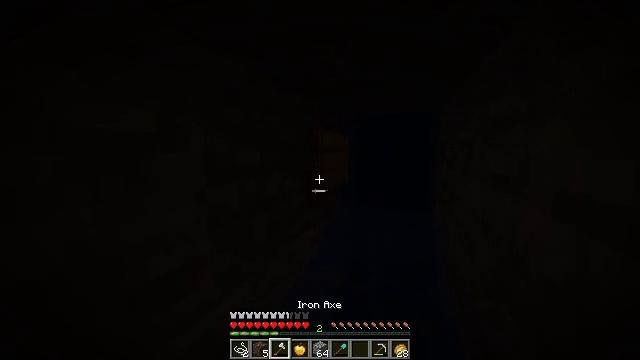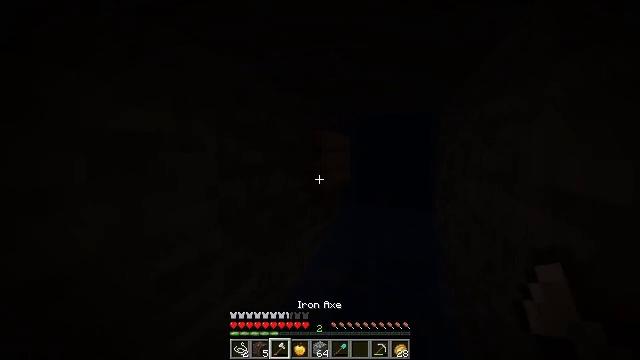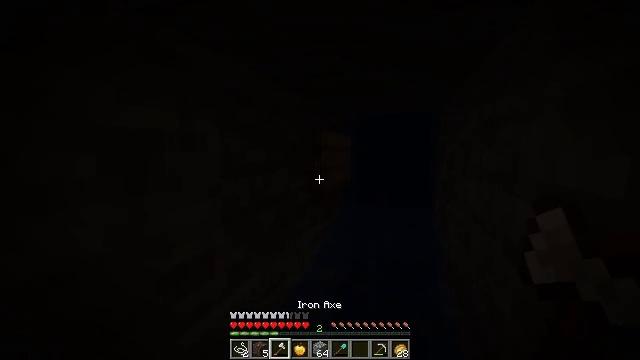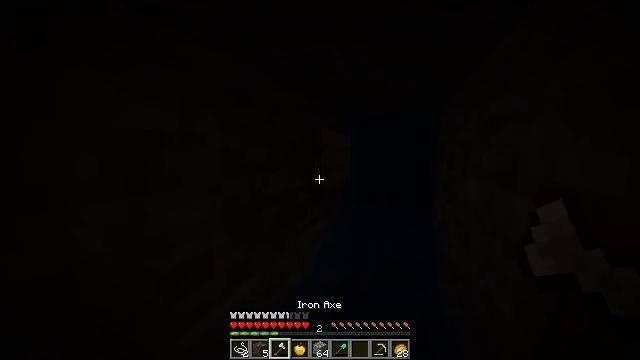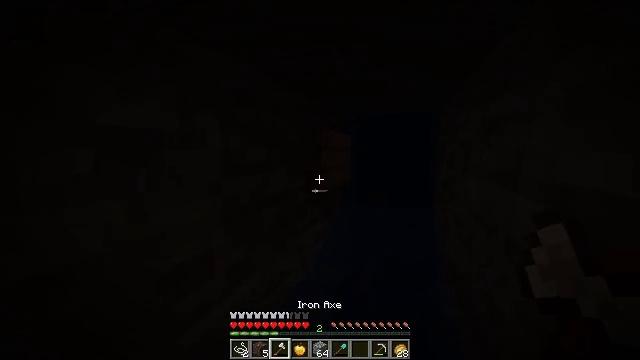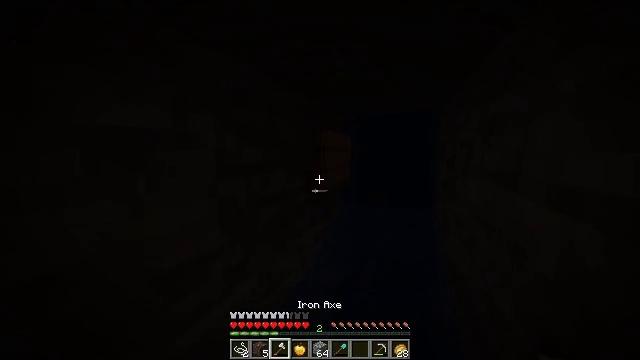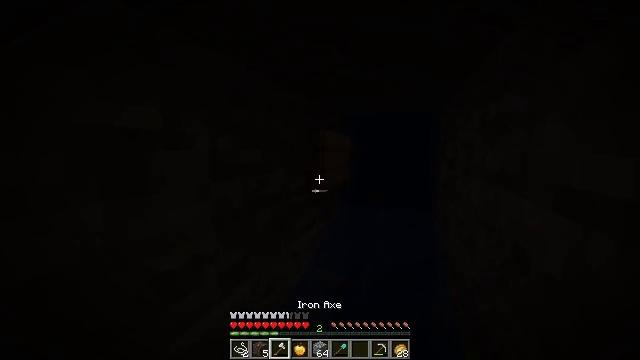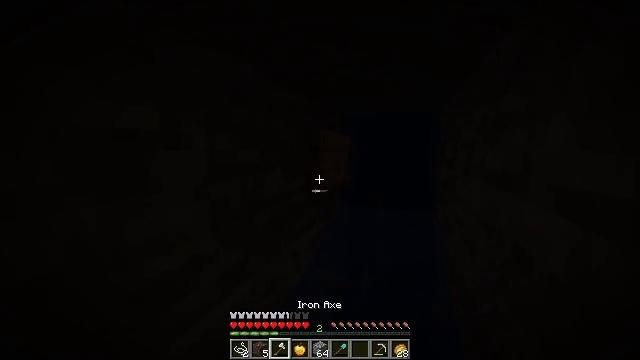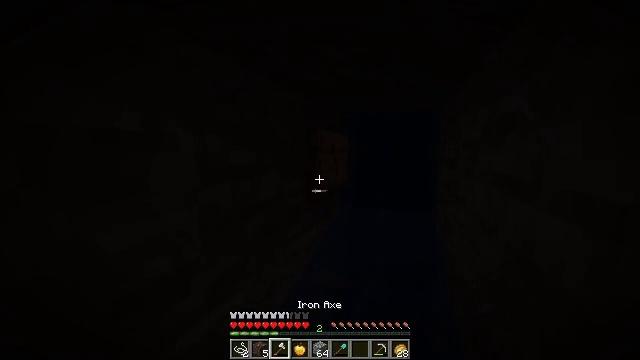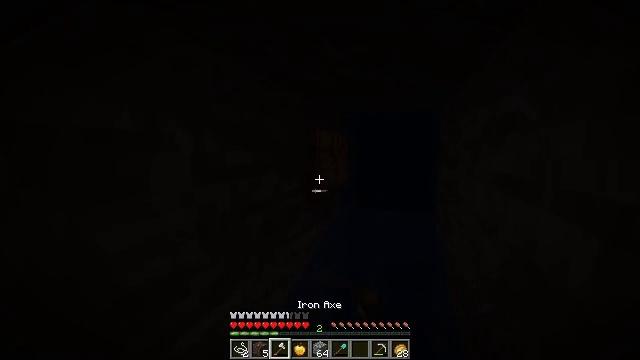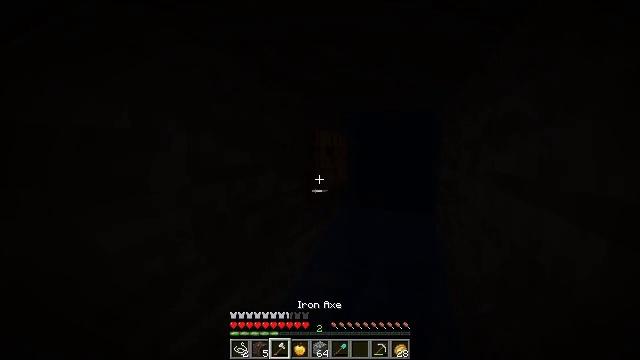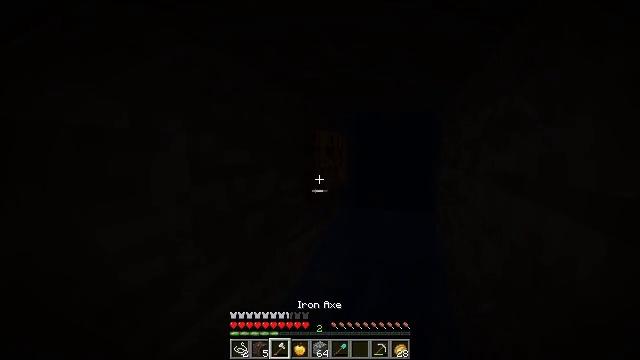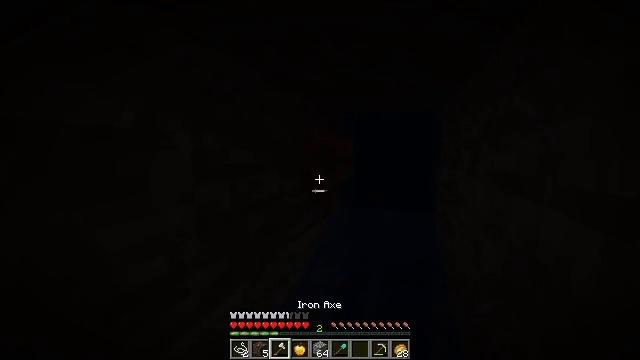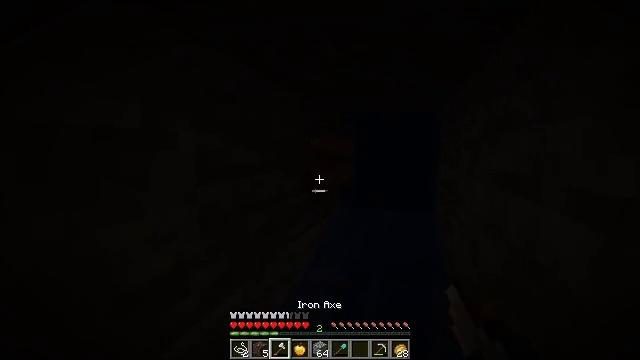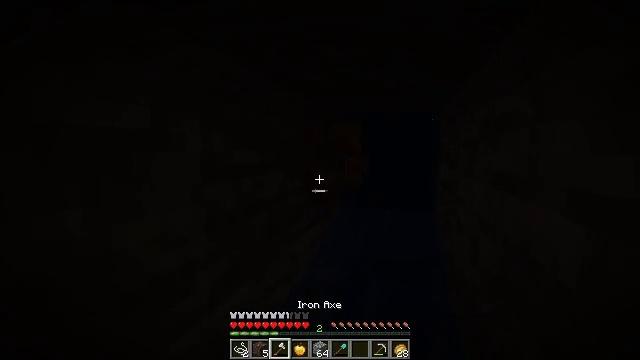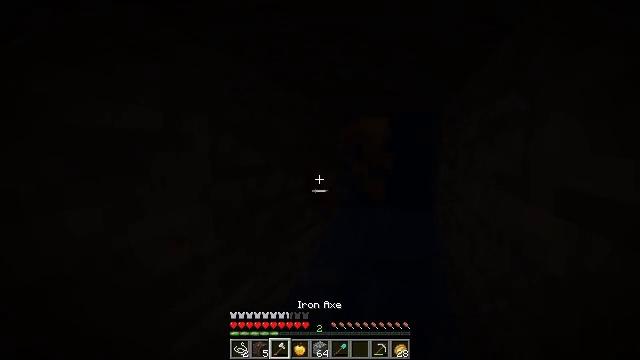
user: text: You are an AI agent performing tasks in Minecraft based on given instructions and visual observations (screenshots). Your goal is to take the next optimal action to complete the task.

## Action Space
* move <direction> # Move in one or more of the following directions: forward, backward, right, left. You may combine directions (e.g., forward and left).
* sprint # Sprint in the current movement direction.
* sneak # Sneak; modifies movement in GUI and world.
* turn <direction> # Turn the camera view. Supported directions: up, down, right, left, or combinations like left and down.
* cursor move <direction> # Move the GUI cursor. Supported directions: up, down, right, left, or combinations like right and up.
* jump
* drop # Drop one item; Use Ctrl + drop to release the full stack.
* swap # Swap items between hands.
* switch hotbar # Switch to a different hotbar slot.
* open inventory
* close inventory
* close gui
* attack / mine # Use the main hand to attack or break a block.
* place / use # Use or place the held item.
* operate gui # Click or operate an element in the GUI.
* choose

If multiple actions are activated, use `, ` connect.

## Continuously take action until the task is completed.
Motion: motion action
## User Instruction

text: Mine jungle wall sign from the wall.
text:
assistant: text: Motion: move forward and move right
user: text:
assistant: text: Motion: move forward and move right
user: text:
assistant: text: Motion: move forward and move right
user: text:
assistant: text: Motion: move forward and move right
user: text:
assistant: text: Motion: move forward and move right
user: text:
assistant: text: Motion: move forward and move right
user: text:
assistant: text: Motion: move forward and move right
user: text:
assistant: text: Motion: move forward and move right, attack / mine
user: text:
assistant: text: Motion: attack / mine
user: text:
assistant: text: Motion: attack / mine
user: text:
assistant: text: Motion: attack / mine
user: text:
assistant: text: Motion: attack / mine
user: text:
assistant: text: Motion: attack / mine
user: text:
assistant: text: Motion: attack / mine
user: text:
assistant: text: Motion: attack / mine
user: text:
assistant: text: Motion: attack / mine
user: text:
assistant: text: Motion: attack / mine